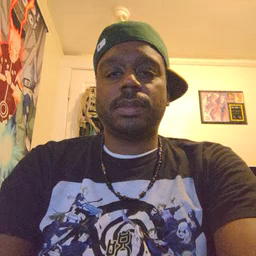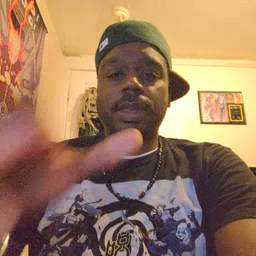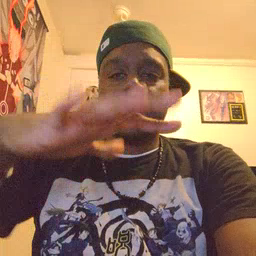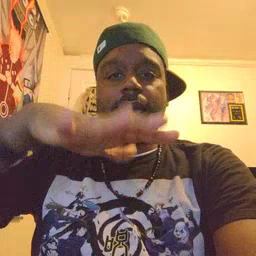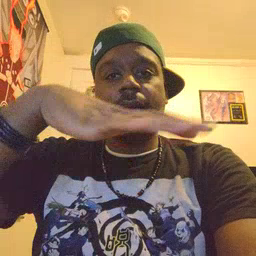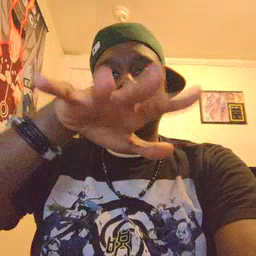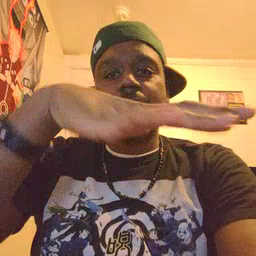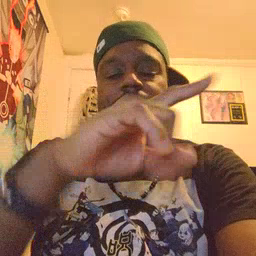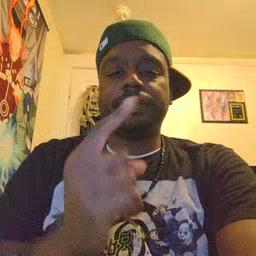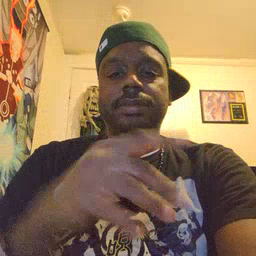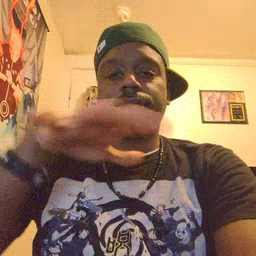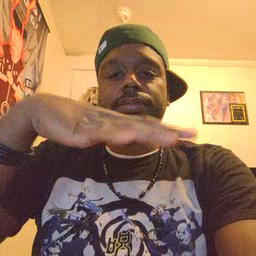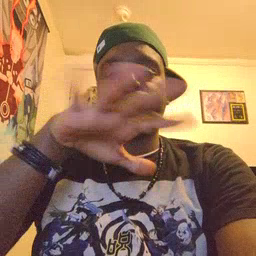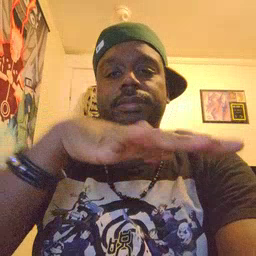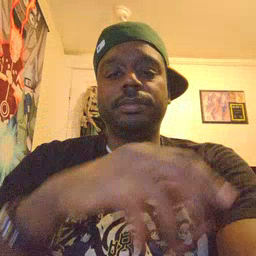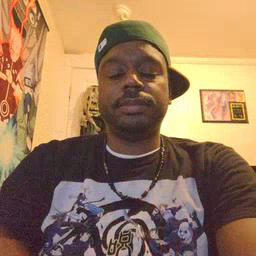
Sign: helicopter